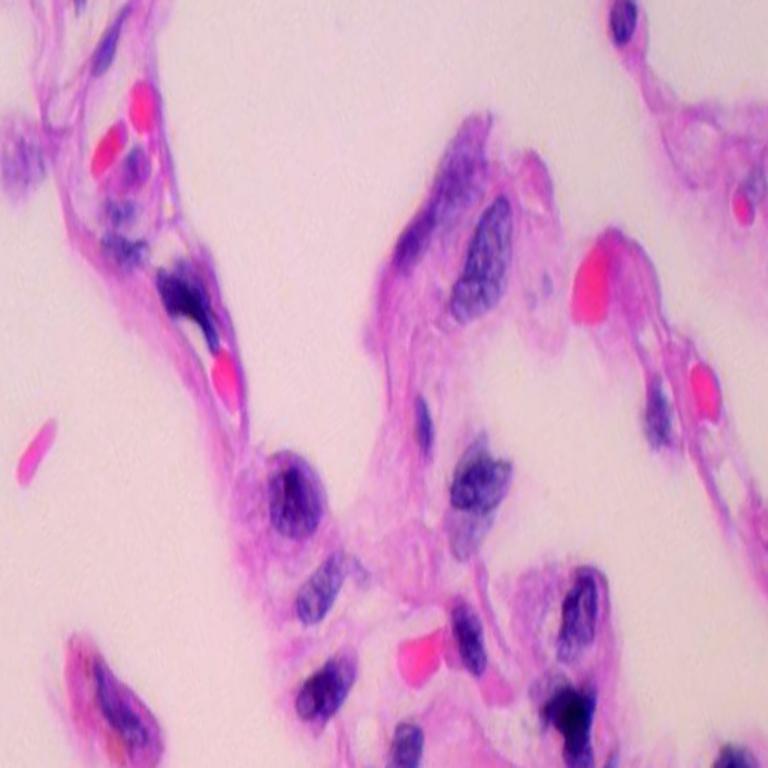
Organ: lung
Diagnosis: benign